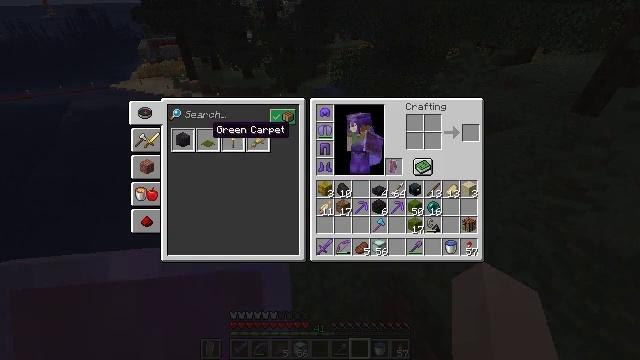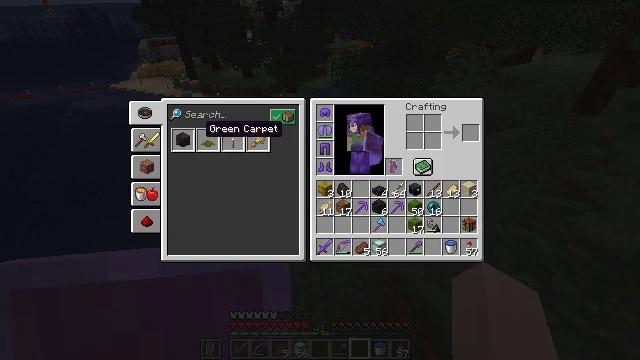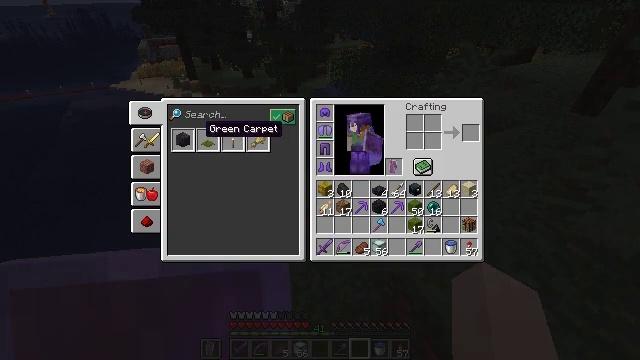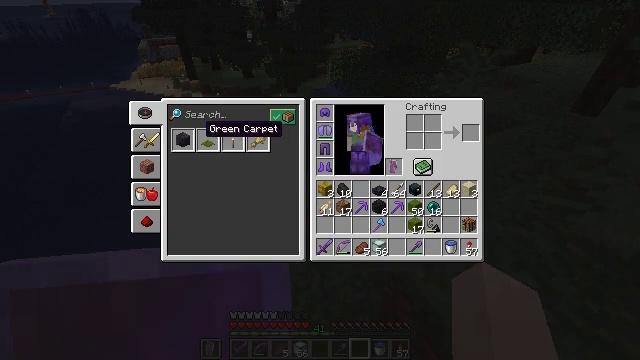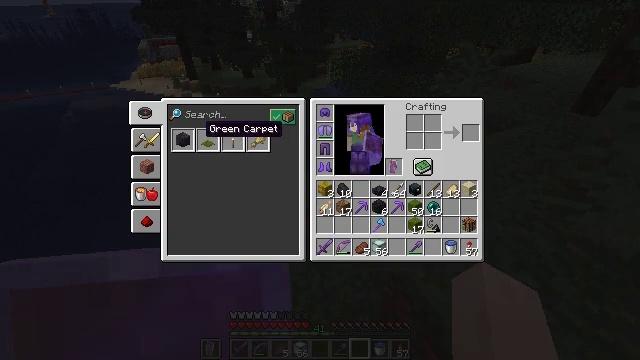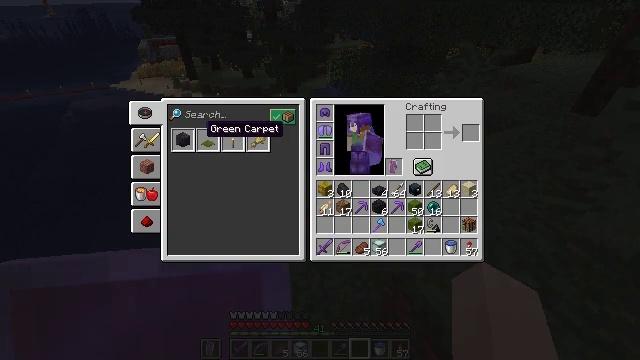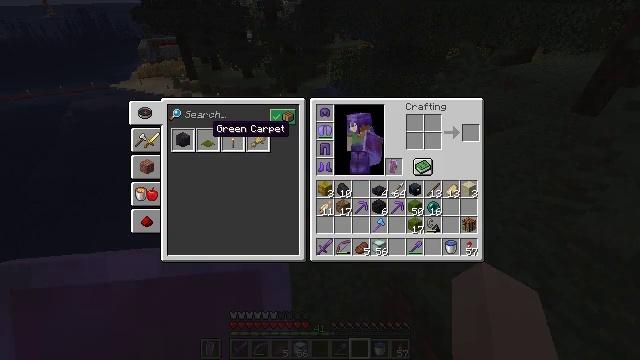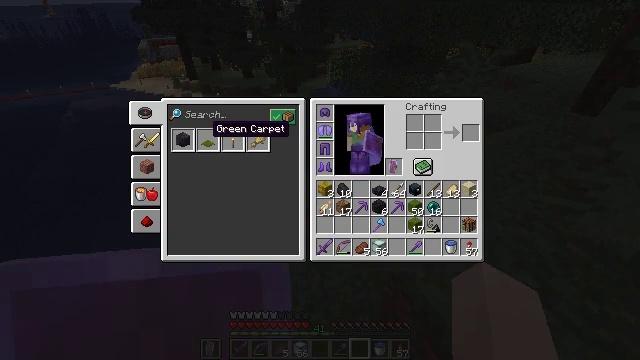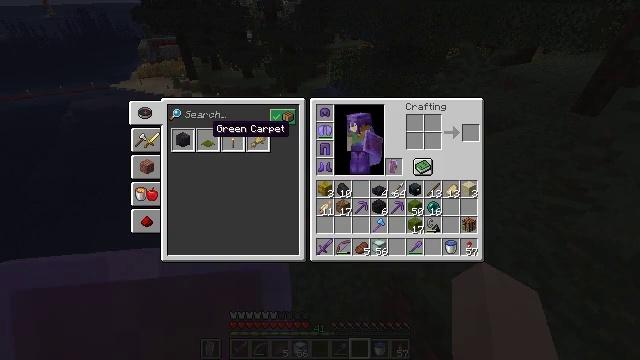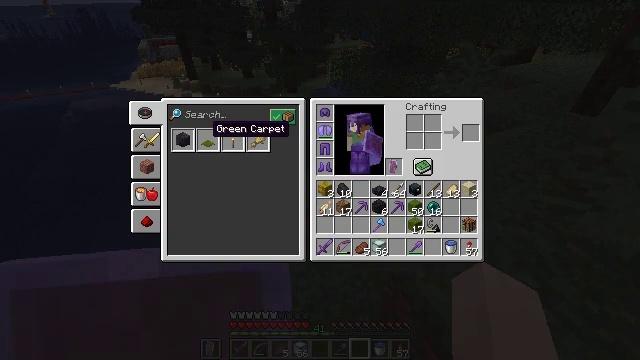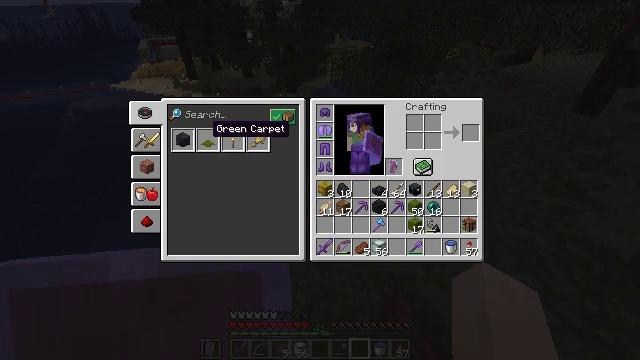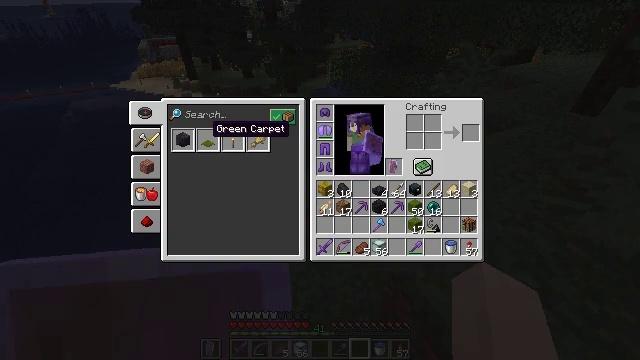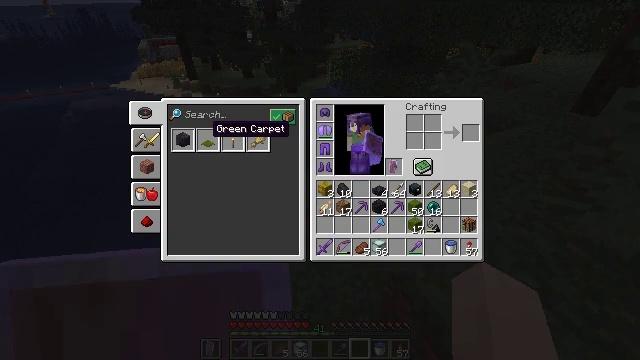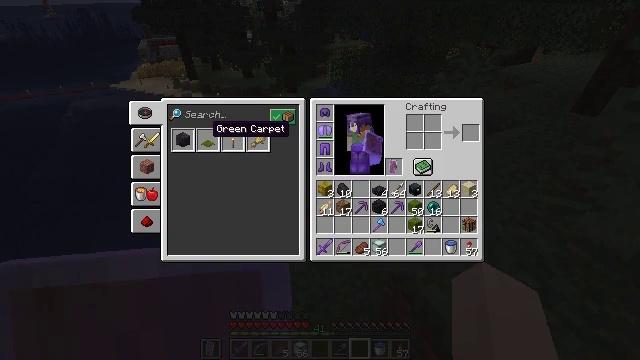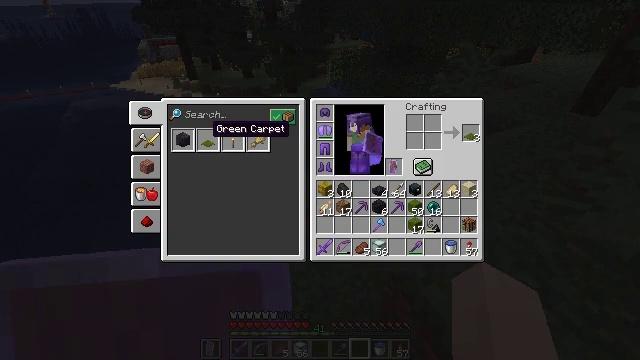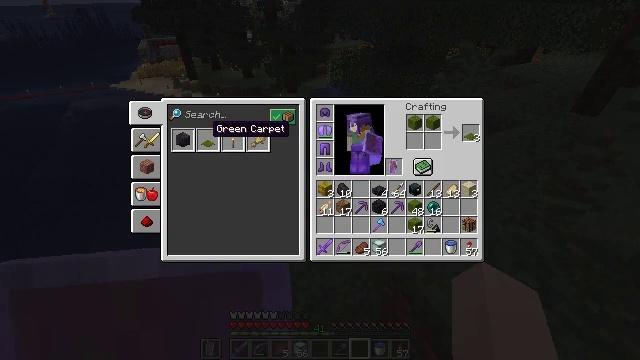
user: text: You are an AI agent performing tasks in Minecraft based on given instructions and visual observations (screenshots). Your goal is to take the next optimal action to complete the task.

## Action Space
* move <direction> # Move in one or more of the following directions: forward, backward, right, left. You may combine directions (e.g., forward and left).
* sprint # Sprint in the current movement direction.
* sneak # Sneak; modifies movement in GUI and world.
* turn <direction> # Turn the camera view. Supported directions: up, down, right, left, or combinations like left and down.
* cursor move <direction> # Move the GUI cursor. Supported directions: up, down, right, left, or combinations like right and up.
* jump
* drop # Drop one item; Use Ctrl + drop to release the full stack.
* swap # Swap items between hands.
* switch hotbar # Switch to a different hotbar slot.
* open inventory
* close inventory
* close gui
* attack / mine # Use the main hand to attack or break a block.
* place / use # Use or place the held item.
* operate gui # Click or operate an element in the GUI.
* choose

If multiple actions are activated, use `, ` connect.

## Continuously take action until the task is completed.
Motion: motion action
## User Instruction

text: Get a green carpet from the crafting table.
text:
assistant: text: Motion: no_op
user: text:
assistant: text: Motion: no_op
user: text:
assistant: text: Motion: no_op
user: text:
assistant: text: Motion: no_op
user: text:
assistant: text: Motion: no_op
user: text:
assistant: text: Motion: no_op
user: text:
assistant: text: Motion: no_op
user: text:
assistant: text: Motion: no_op
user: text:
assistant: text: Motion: attack / mine
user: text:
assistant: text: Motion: attack / mine
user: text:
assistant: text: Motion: attack / mine
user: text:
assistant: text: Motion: attack / mine
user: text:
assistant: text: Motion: attack / mine
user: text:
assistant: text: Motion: attack / mine
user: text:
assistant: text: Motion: attack / mine
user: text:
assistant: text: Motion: attack / mine
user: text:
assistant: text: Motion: attack / mine
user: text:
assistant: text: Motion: attack / mine
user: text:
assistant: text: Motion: attack / mine
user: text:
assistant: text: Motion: no_op
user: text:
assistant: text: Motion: attack / mine
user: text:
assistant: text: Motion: attack / mine
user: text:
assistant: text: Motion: no_op
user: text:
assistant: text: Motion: no_op
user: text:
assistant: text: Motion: turn right
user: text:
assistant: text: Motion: turn right and down
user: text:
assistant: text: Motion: turn right
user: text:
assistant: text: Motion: turn right
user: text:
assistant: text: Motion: no_op
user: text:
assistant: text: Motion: no_op